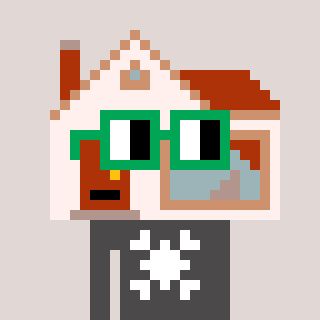
a pixel art character with square green glasses, a house-shaped head and a grayscale-colored body on a warm background